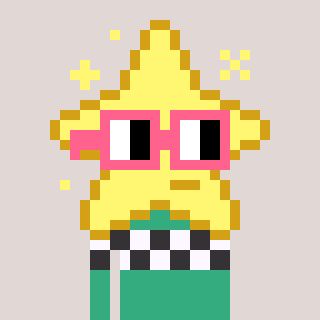
a pixel art character with square pink glasses, a star-shaped head and a teal-colored body on a warm background